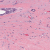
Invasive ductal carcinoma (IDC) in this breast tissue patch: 0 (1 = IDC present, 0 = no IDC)